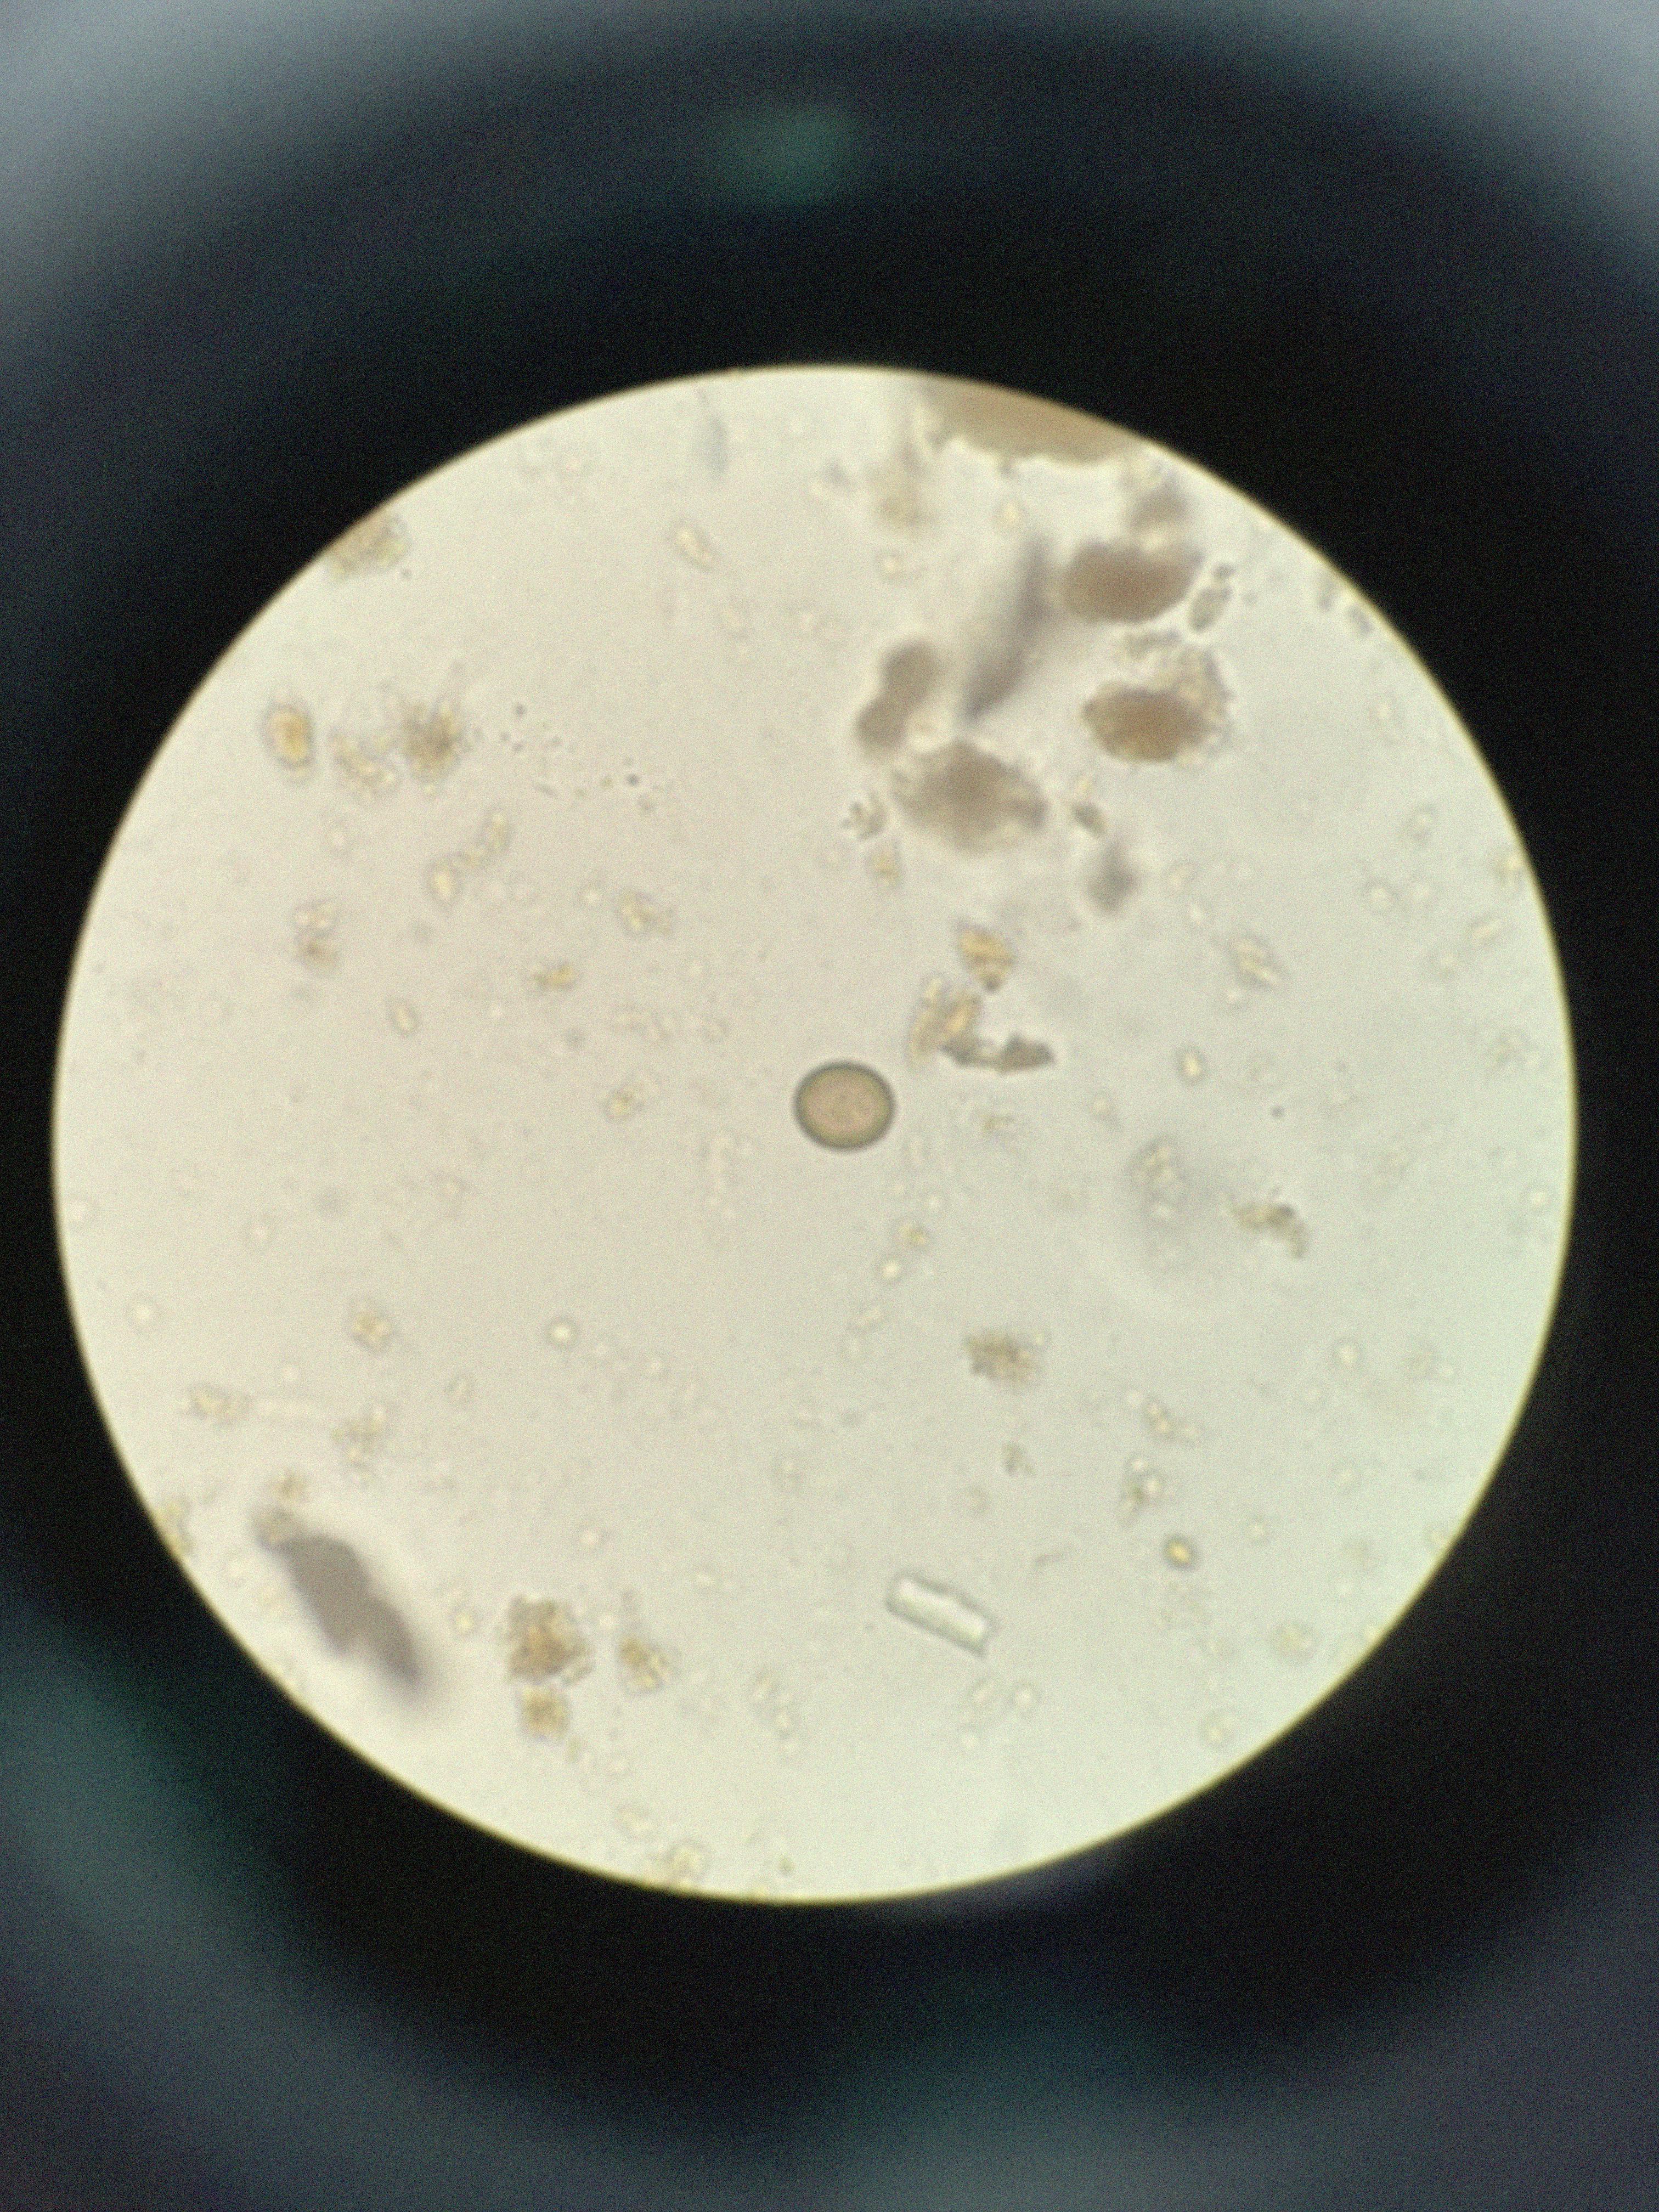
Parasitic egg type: Taenia spp. egg